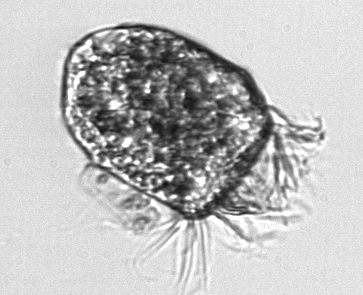
Label: Pelagostrobilidium